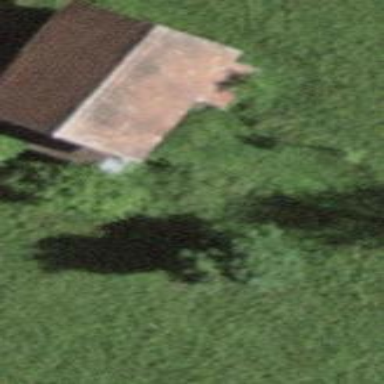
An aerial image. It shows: Rural barn.